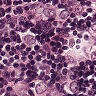
Metastatic tissue present: yes